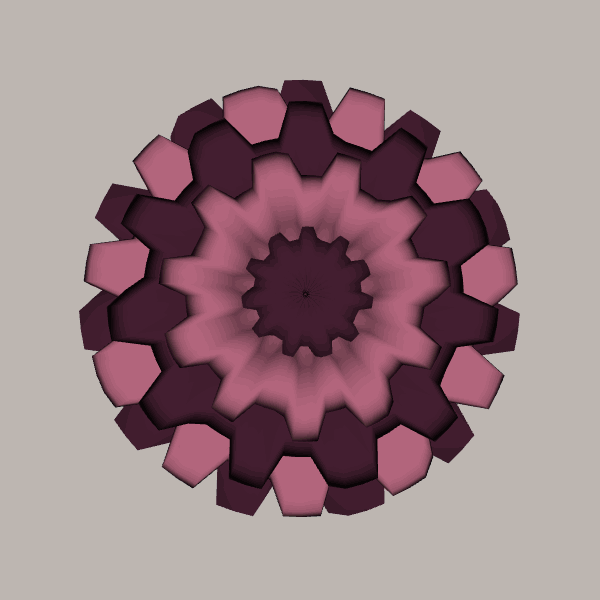
Background: light